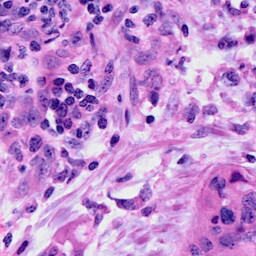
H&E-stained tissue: Cervix